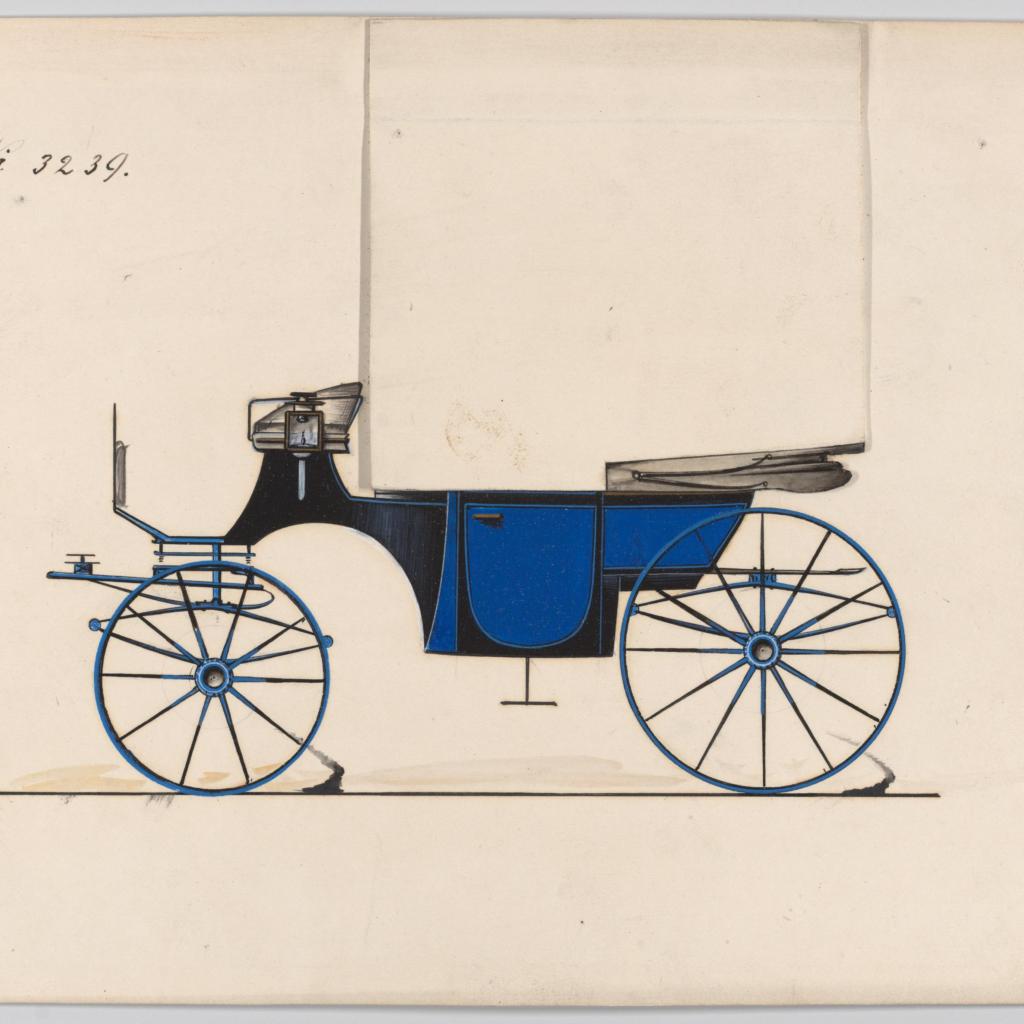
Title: Design for Landaulet, no. 3239
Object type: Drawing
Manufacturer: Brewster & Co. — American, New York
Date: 1876
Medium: Pen and black ink, watercolor and gouache with gum arabic
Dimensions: Sheet: 6 3/8 x 9 1/16 in. (16.2 x 23 cm)
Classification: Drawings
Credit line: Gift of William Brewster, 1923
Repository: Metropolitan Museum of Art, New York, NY